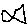
Label: fish